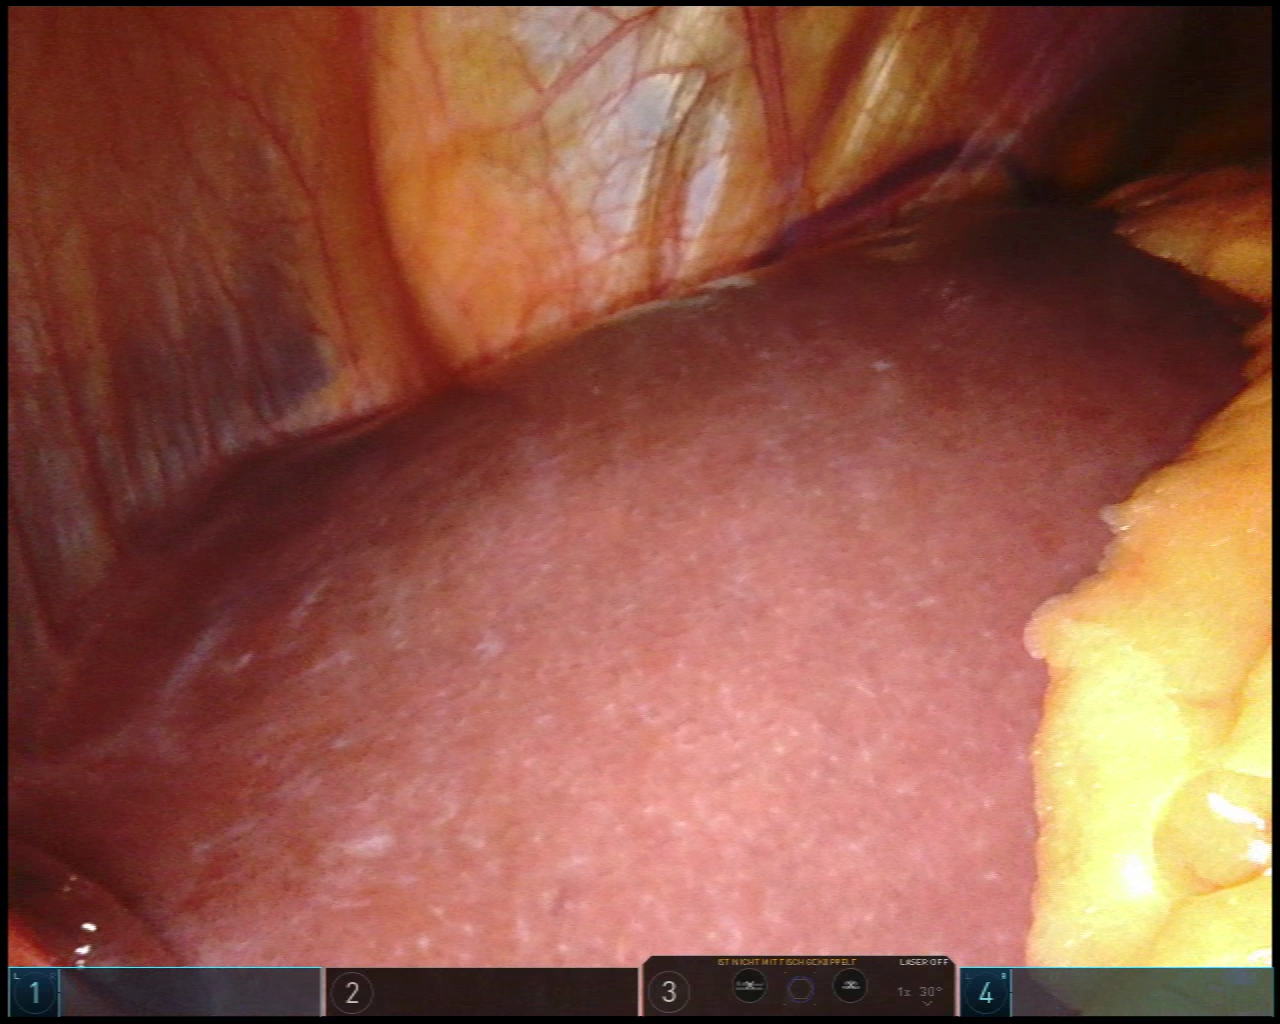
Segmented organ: liver
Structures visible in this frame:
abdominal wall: yes
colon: no
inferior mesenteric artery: no
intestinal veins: no
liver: yes
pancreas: no
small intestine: no
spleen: no
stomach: no
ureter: no
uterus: no
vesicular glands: no